Question: I am trying to create a layout like this :

I wrote html like this :
'''
<div class="container">
<div class="row">
<div class="col-xs-12">
<div class="row">
<!-- Left side -->
<div class="col-lg-3 col-md-3">
<div class="row">
<div style="height:400px">
container of menu item, which should be fix on top
<div>
</div>
</div>
<!-- Right side -->
<div class="col-lg-9 col-md-">
<div class="row">
<div class="row">
<div style="height:900px">
Div Scrollable <div>
</div>
</div>
</div>
</div>
</div>
'''
How could i achieve this ?? please help me
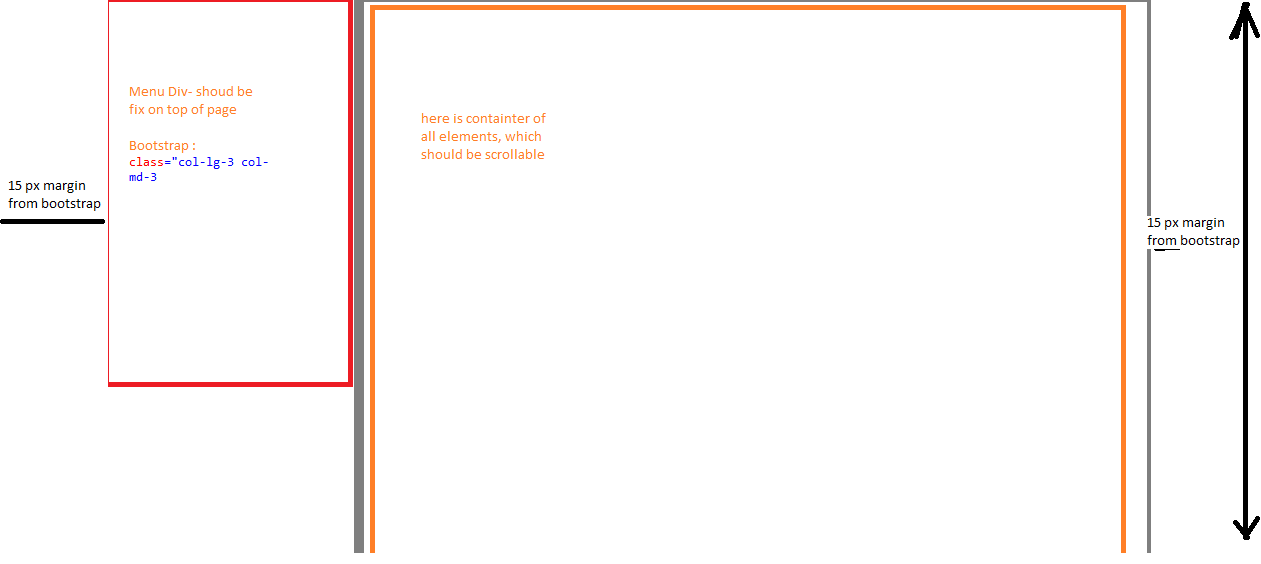
Answer: The <URL> may be what you are looking for. It's what the Bootstrap documentation itself uses to keep the menu fixed to the top while the page scrolls.